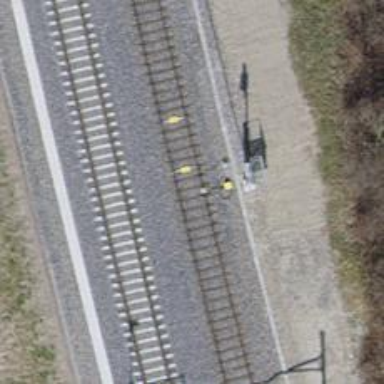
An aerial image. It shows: Railway signal.